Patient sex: F
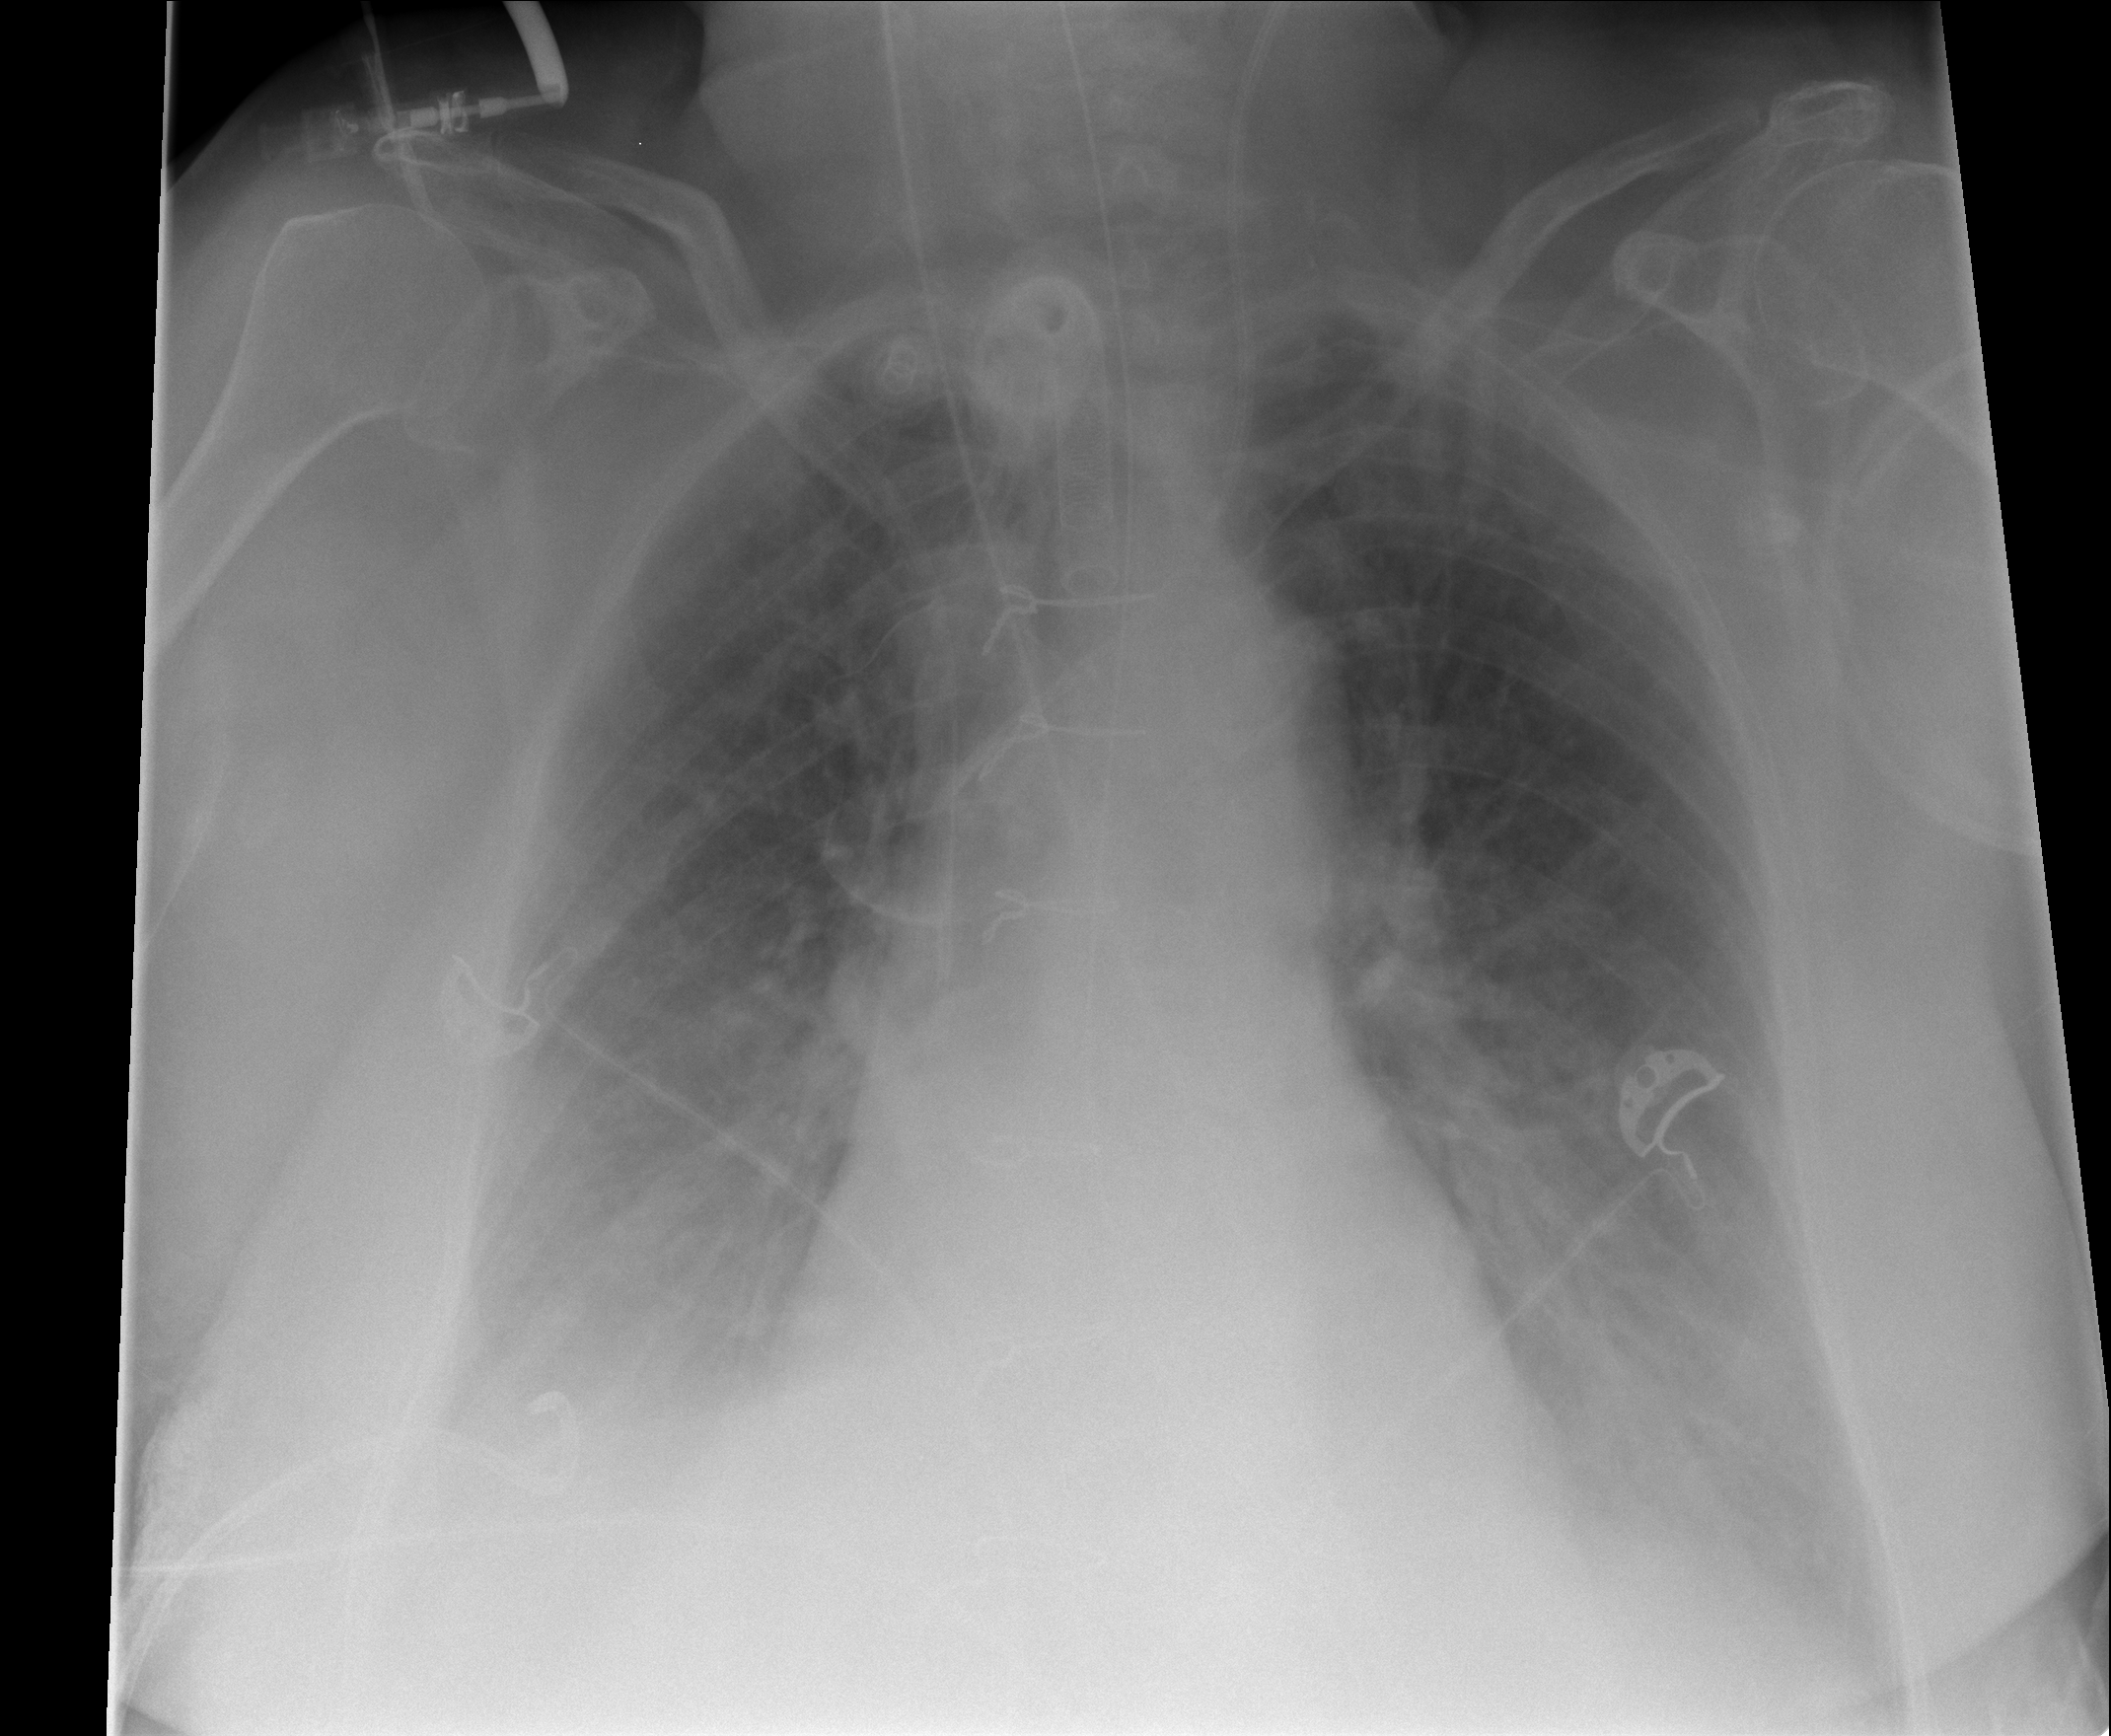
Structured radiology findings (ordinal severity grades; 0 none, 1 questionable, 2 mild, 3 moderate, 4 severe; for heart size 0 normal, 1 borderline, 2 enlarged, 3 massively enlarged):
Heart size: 0
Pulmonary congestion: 2
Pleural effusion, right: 2
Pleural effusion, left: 2
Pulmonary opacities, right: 0
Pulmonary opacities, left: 0
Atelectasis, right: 2
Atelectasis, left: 2